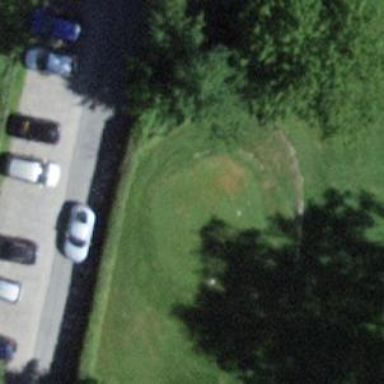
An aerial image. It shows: Golf tee on grassy land.